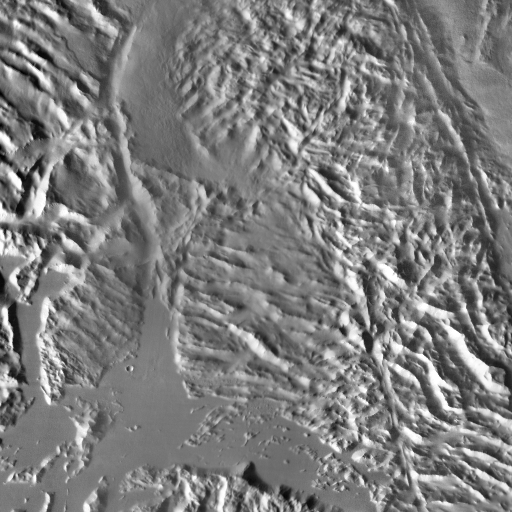
Crater classes present: Background, Other